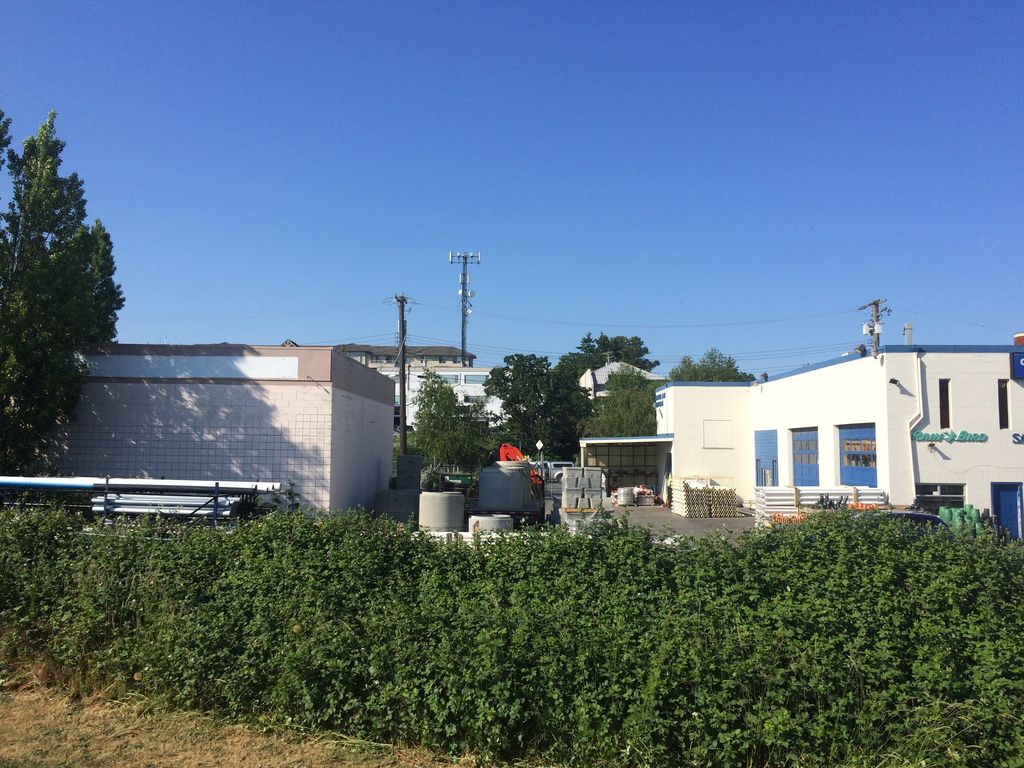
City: victoria